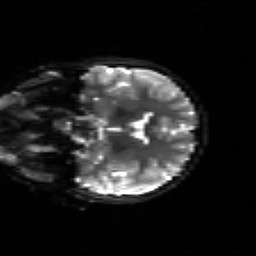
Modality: sbref
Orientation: coronal
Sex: female
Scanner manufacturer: siemens
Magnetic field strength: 3 T
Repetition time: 5 s
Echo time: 0.071 s